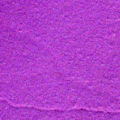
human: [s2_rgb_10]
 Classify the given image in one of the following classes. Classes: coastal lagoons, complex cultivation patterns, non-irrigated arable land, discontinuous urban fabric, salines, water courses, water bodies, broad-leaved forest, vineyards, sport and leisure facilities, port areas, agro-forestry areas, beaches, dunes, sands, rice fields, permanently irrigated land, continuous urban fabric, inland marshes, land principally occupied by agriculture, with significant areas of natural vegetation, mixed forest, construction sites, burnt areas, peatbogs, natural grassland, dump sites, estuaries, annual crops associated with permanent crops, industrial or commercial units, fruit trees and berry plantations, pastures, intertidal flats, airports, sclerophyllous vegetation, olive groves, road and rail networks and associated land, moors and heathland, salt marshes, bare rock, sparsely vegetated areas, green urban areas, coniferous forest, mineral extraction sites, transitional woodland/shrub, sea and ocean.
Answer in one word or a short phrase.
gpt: sea and ocean